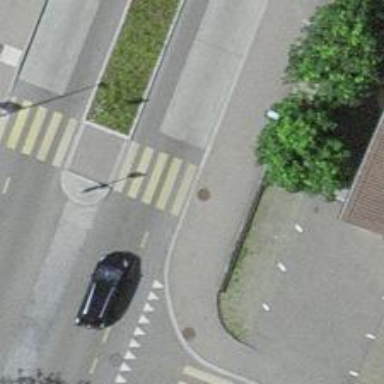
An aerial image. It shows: Kerb barrier.